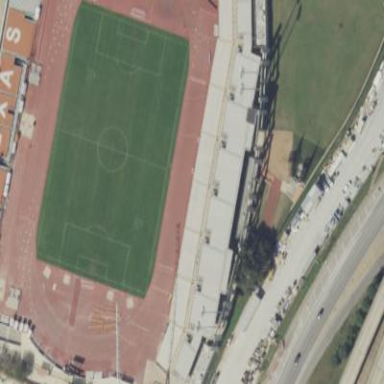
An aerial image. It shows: Stadium for soccer matches.